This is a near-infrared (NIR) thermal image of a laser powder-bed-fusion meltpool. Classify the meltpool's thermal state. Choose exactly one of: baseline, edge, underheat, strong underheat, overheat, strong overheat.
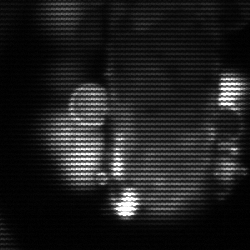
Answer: strong underheat